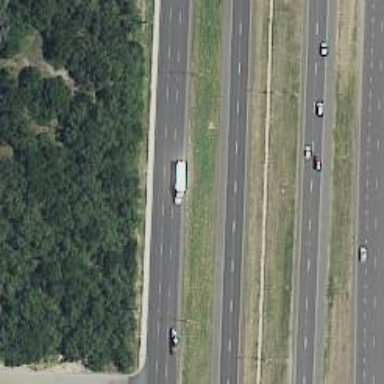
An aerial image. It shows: Secondary road with asphalt surface and frontage road.